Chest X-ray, PA view. Patient: 52 years old, sex F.
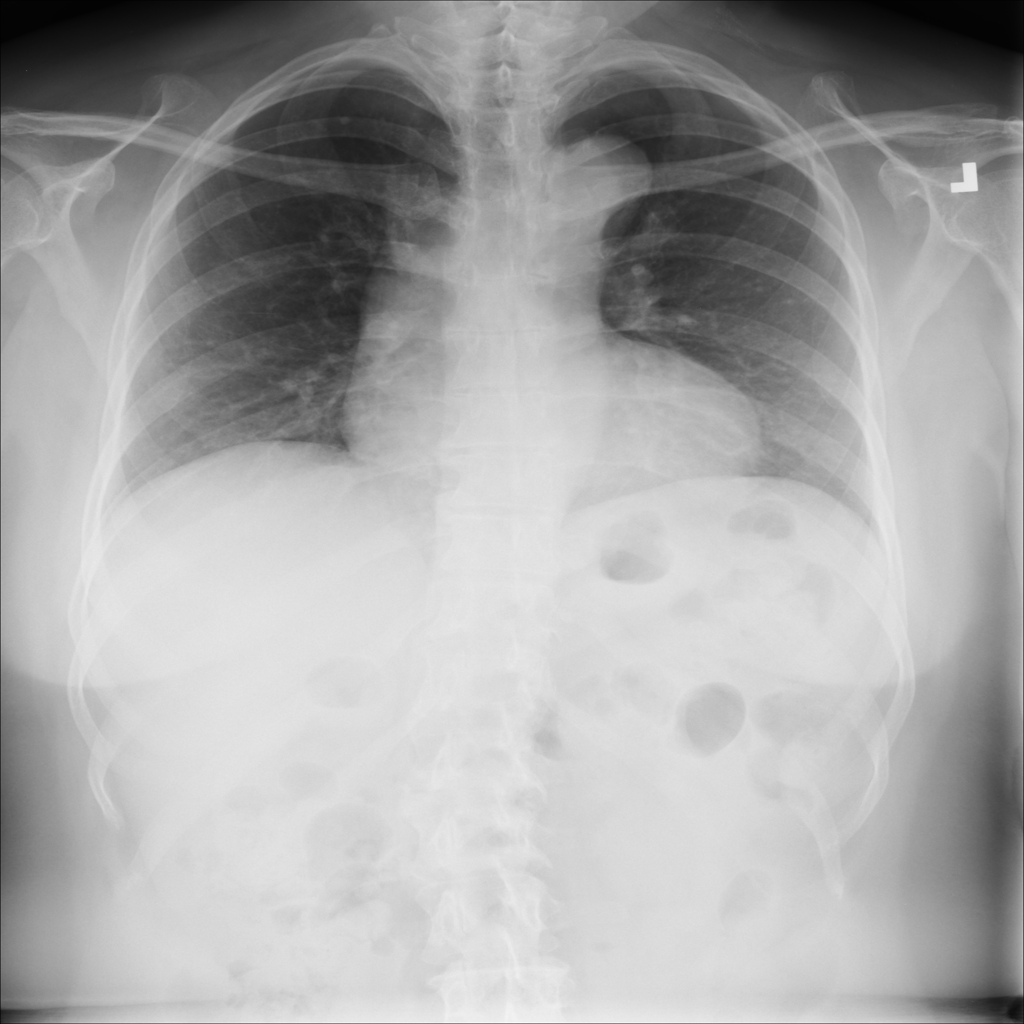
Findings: Cardiomegaly, Nodule